Question: I have a class which contains a object.
The phone is a virtual phone, and in the constructor to my class, I pass in the IP Address and the port of the virtual phone I wish to connect to.
Inside the constructor, I then run a method called . In the method I instantiate an object out of the IP Address/Port combo of the phone, I then instantiate a object, and run the method of the object, passing in my as the parameter.
If the phone server hasn't been configured properly for a particular phone (not my job) the connection is refused, and a is thrown. I am trying to catch this exception.
This is a Windows Form application. Within the scope of the Form object, but outside of the scope of any constructors/methods, I have my phone as an uninstantiated private field like so (IPhone is the interface which my phone uses):
'''
private IPhone _phone;
'''
I have a method called , I instantiate my phone object in here, and am trying to catch the exception here:
'''
private void SetupPhone()
{
try
{
_phone = new Phone(AgentDetails.IPAddress, AgentDetails.Port);
}
catch(SocketException ex)
{
Log.LogException("Error mapping phone to port", ex);
ShowBaloonTip("An error occured starting CTI. Please select your name from the list to try again", ToolTipIcon.Error);
ChangeUser();
return;
}
//Subscribe to Phone events here
}
'''
Here's the constructor for the phone object:
'''
public Phone(string ipAddress, int port, string password = "FooBar")
{
Connect(ipAddress, port, password);
}
'''
Here is the Connect method:
'''
public void Connect(string ipAddress, int port, string password)
{
_phone = new IPEndPoint(IPAddress.Parse(ipAddress), port);
_socket = new Socket(AddressFamily.InterNetwork, SocketType.Stream, ProtocolType.IP);
_socket.Connect(_phone);
//Redacted
}
'''
On a not properly configured phone, my SocketException is thrown as shown below:

Am I not right in thinking that any exceptions thrown by any methods run in an objects constructor should be safely caught by a try/catch block put around the instantiation of that object? Or is this not the case? I want to catch any errors that may occur when instantiating my object, is this not possible?
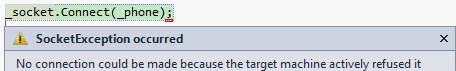
Answer: <URL>
> When running a program in debug mode, using Visual Studio's debugger,
and encountering an exception, the default behaviour is to pause
execution unless the error is handled in a try / catch block. This
behaviour can be modified for each exception type.
> When you execute your software in debug mode, Visual Studio reacts
differently to a thrown exception depending upon whether the exception
is handled within a try / catch / finally block or is unhandled. When
using the default configuration, unhandled exceptions cause the
program to halt and the exception details to be displayed. Handled
exceptions do not cause the program to stop. You can see this by
executing the following code in debug mode. Although a
DivideByZeroException is thrown when the division is attempted, the
program continues. If you comment out the try and catch, the exception
halts execution.
'''
try
{
int i = 0;
int j = 1;
Console.WriteLine(j / i);
}
catch
{
Console.WriteLine("Caught an exception");
}
Console.ReadLine();
'''
> This behaviour is useful in most circumstances. However, sometimes you
will want to ignore a specific type of exception, even when unhandled,
or break on a handled exception that would normally be ignored. You
can control this using the Exceptions dialog box, which may be viewed
by selecting "Exceptions" from the Debug menu or by pressing
Ctrl-Alt-E.The main area of the dialog box shows a list of exception types in a
tree structure. The branches of the tree can be expanded to show
various groups of exceptions and the individual types within each
category. Two checkboxes are shown for each exception and group. If
the "Thrown" checkbox is ticked, the program will break when the
selected exception, or one of the selected group of exceptions, is
encountered. This includes exceptions that have been handled. If the
"User-unhandled" checkbox is ticked the program will break only if the
exception is unhandled. To try the options, find the
DivideByZeroException type in the tree structure. To find an exception
quickly, click the Find button and enter part of the name of the item
you are searching for. The first matching item will be found. If this
is not the desired exception, click the Find Next button to cycle
through the matches. Once you have found DivideByZeroException, check
the appropriate "Thrown" option. If you run the sample program you
will see that the program halts on the handled exception.
> There are some further options in the Exceptions dialog box that are
worthy of note. The first of these is the Reset All button. If you
have changed the options in the dialog box to help debug your
application, you can reset all of the options to their original
settings by clicking this button.
> If you have defined your own exception type that inherits
functionality from the Exception class or one of its subclasses, you
may wish to configure it using the dialog box. As it will not be a
standard exception type, it will not appear in the list by default.
However, you can add it by clicking the Add button and providing the
details. For .NET exceptions you should ensure that you choose the
"Common Language Runtime Exceptions" option from the drop-down list.
You should then provide the fully qualified name of the exception
class. For example, "MyNamespace.MyException".